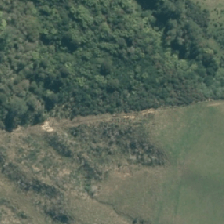
Land cover: low_producing_grassland